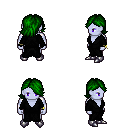
a pixel art fantasy rpg character, male body template, dark elf, purple skin, gray robe, magenta pants, green swoop hairstyle, bracelets, metal boots, four views (front, back, left, right), 2x2 character sprite sheet, small pixel art, hard edges, no anti-aliasing